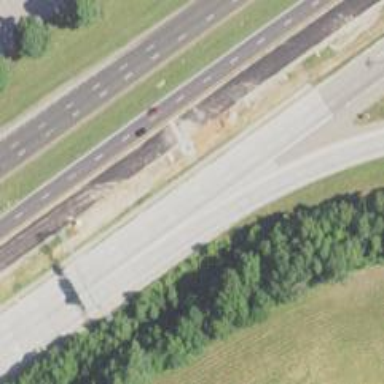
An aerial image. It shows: Motorway junction.